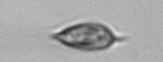
Label: Prorocentrum_triestinum